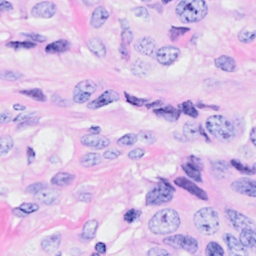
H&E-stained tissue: Breast